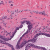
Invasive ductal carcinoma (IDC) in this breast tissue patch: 0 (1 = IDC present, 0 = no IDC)